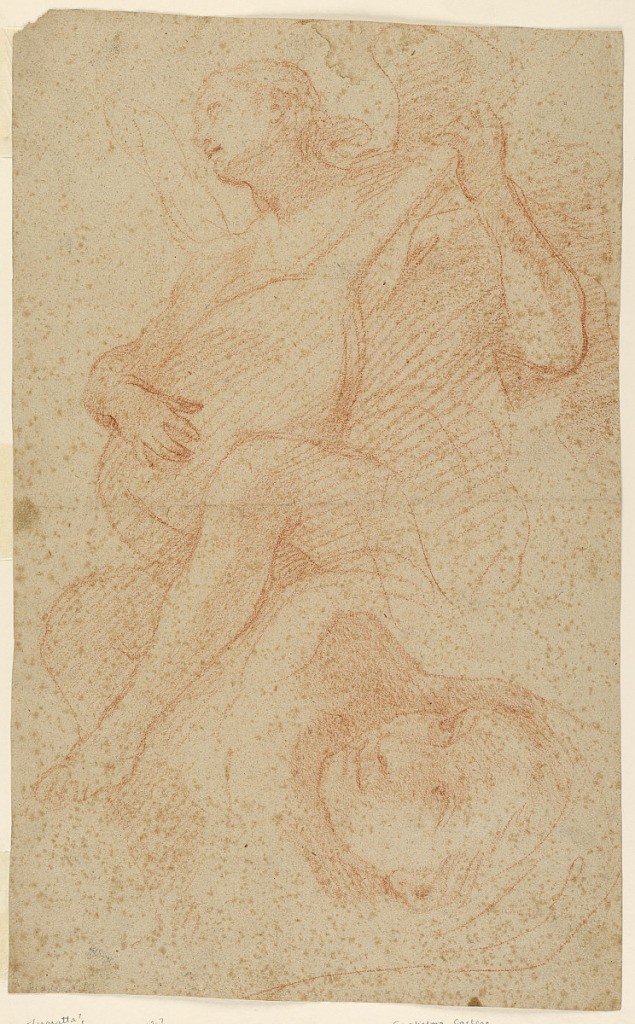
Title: Angel Playing Lute; Verso Angels with Cross
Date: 1600–1650
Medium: Red chalk on paper
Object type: Drawing
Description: Angel shown in three-quarter profile, facing left, his mouth open in song. Below, the head of a woman.